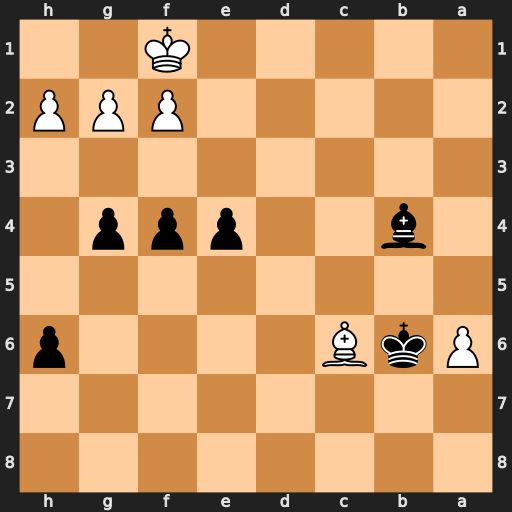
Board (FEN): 8/8/PkB4p/8/1b2ppp1/8/5PPP/5K2
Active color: b
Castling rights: -
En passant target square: -
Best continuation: Kxc6 a7 Kb7 a8=R Kxa8